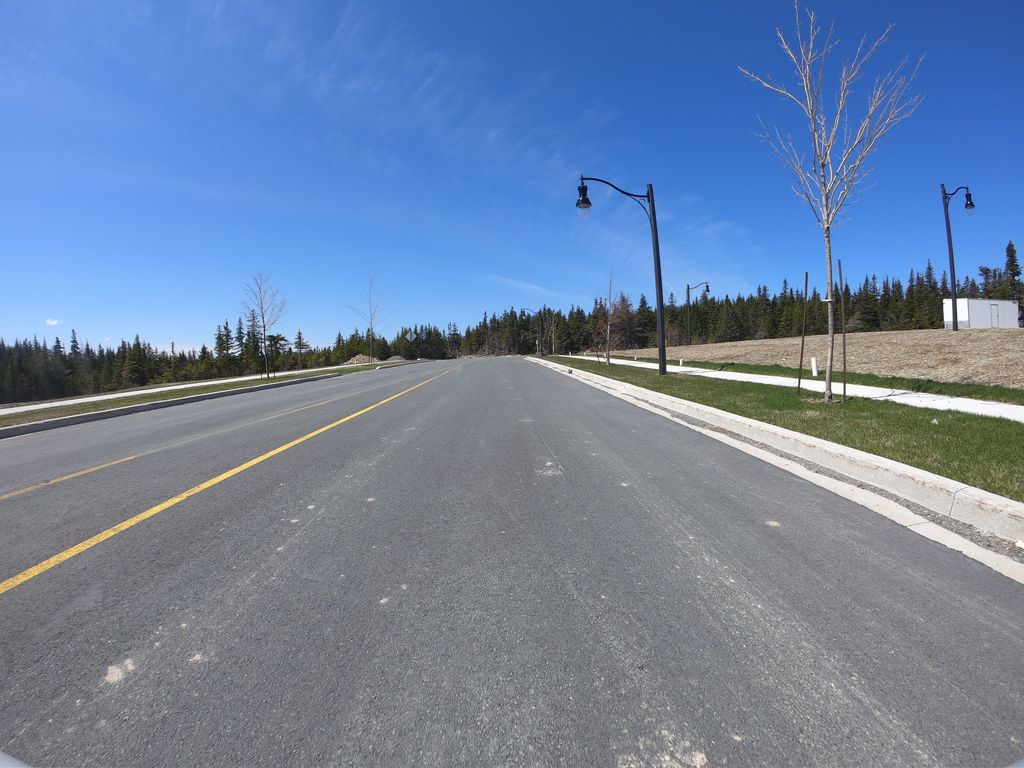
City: st_johns